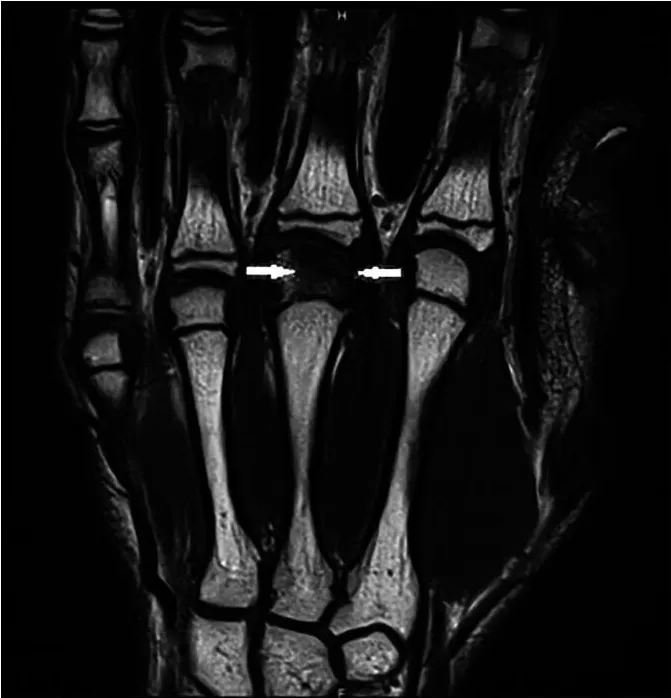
First MRI, July 2022. Subchondral fracture of the distal epiphysis of the third metacarpal head, with probable avascular necrosis and preserved viability in T1 weighted images.
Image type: radiology (mri)